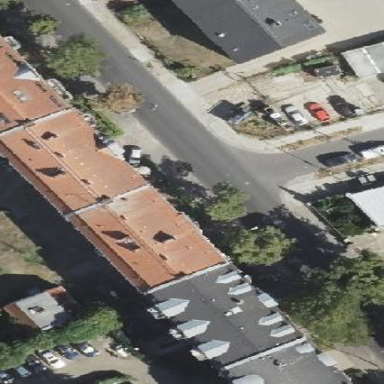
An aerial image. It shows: Apartments building with gambrel-shaped roof.